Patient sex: F
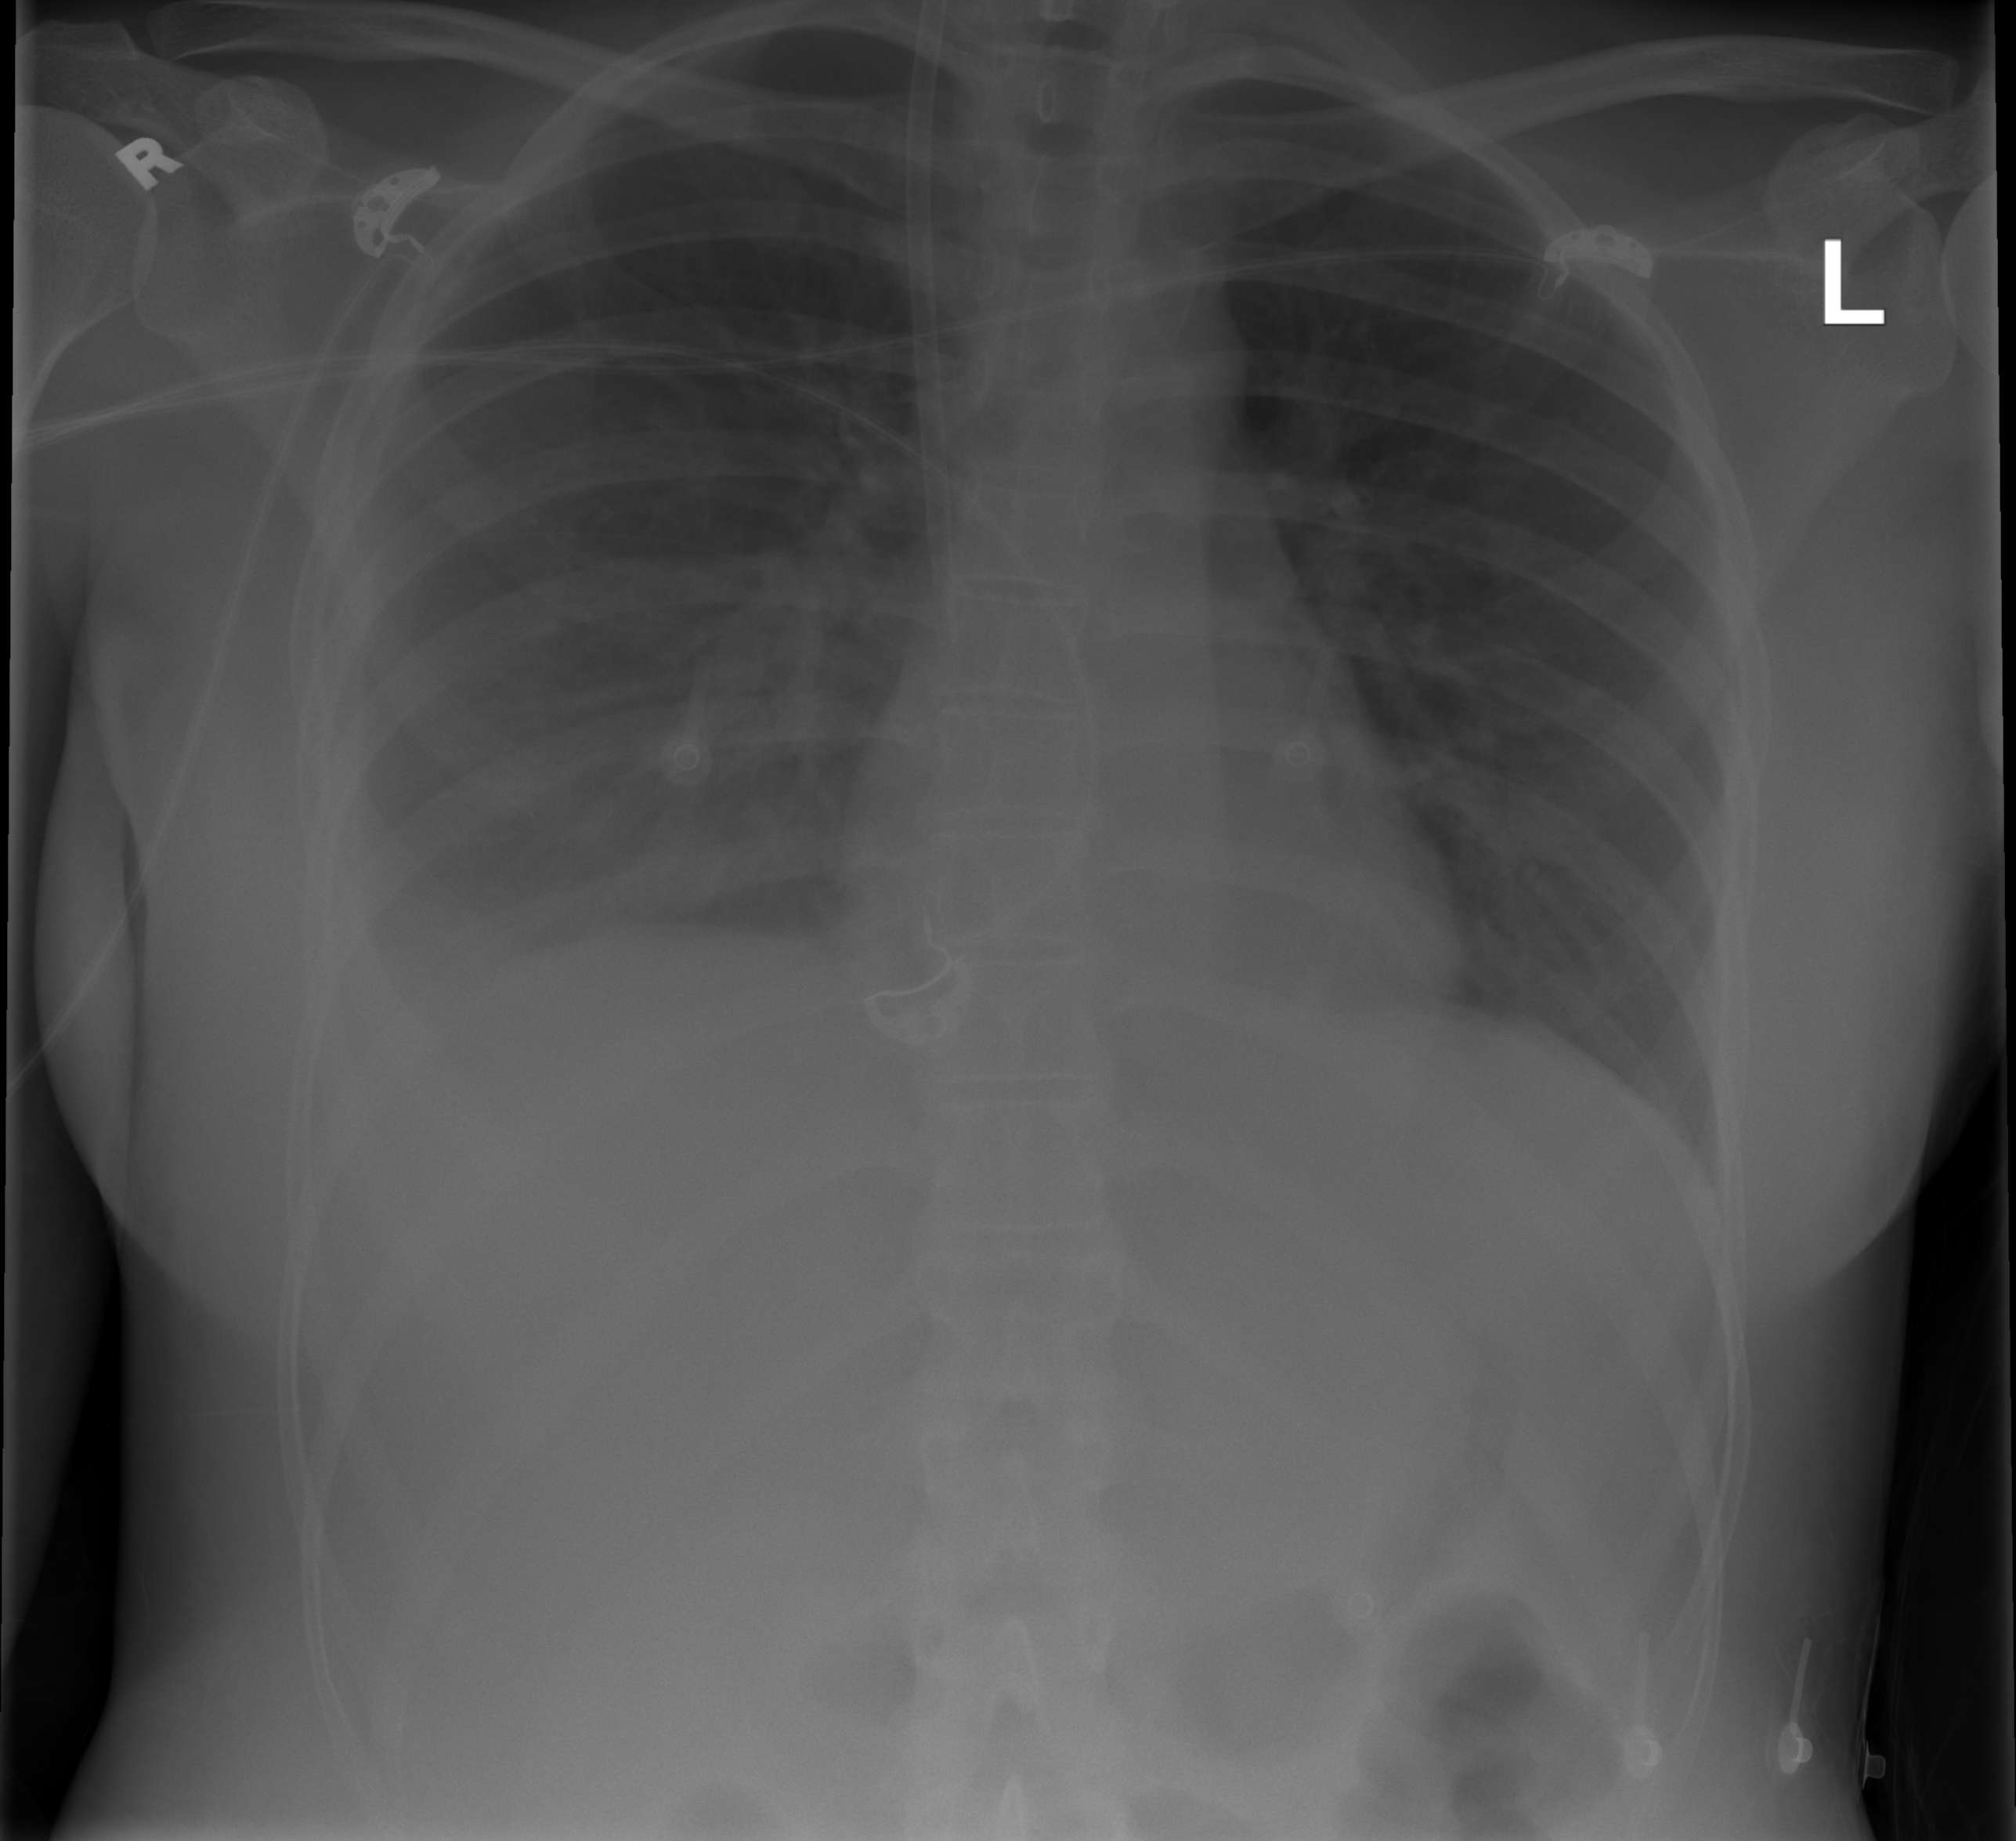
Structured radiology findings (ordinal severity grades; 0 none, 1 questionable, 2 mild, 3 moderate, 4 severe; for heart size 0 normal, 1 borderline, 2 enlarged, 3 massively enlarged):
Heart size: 0
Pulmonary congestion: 0
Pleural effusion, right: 2
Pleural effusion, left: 0
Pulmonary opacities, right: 2
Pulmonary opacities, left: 0
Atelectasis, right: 0
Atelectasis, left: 0